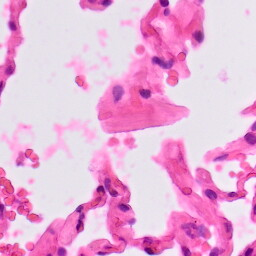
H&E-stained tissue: Lung